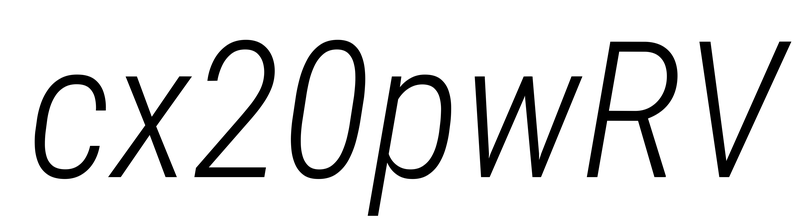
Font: Roboto-Italic_Condensed_Light_Italic